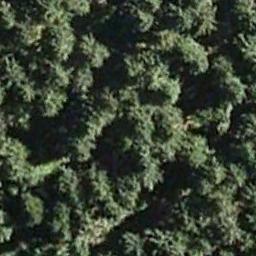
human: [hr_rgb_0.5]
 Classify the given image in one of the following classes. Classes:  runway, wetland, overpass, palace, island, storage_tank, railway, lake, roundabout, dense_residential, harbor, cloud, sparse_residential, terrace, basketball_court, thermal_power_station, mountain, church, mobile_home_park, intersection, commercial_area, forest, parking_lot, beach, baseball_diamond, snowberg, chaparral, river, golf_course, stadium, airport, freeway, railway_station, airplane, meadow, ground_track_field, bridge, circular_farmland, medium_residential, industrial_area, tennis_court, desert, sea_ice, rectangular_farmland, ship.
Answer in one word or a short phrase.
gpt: forest